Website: bh-photo
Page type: customer-info-address
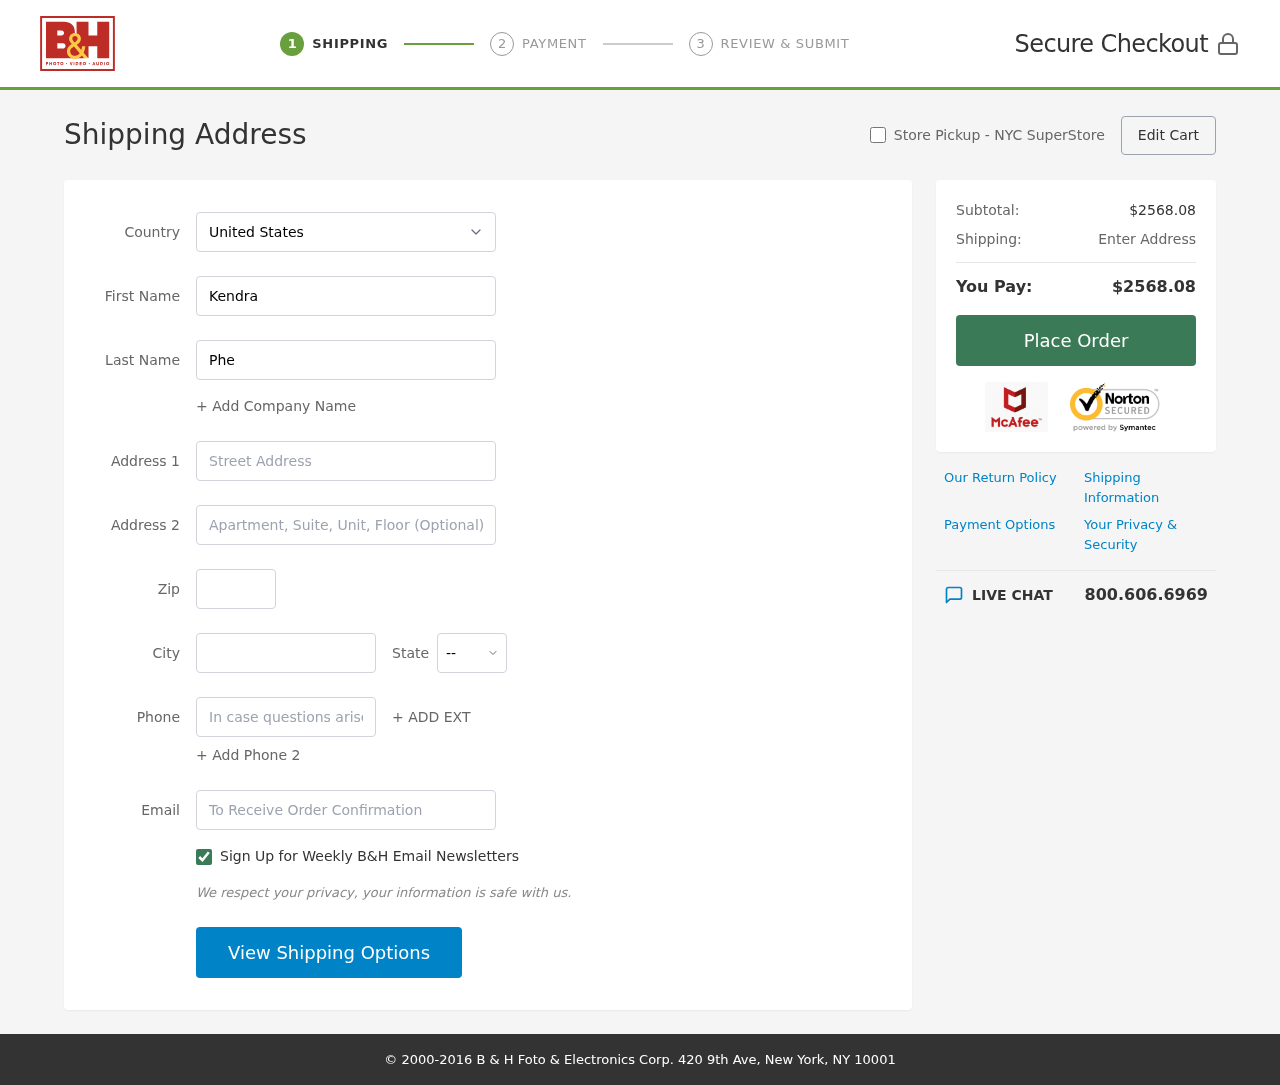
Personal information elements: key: PII_CITY
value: Michaeltown
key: PII_COUNTRY
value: United States
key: PII_EMAIL
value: kphelps@hotmail.com
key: PII_FIRSTNAME
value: Kendra
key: PII_LASTNAME
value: Phelps
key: PII_PHONE
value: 5147067717
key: PII_POSTCODE
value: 16164
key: PII_STATE_ABBR
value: KY
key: PII_STREET
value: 2011 Andrews Bypass Suite 976
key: PII_STREET2
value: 955 James Plains Suite 834
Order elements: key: ORDER_SUBTOTAL
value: $2568.08
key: ORDER_TOTAL
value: $2568.08